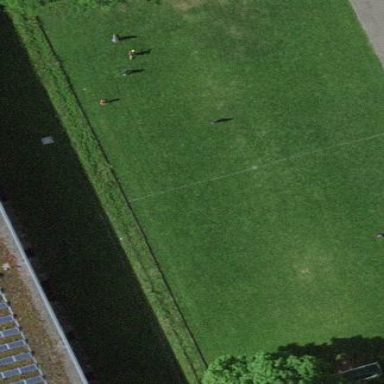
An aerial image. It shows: Multi-sport pitch with grass surface.